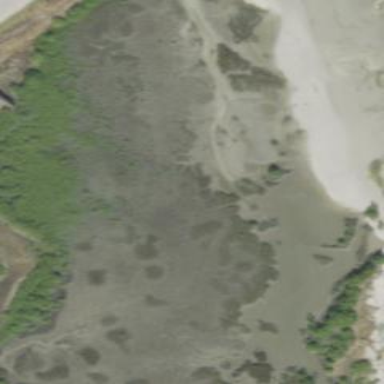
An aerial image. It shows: Marshy wetland area.